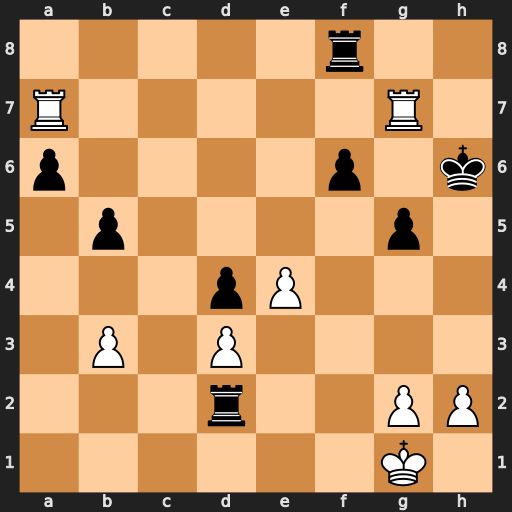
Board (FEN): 5r2/R5R1/p4p1k/1p4p1/3pP3/1P1P4/3r2PP/6K1
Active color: w
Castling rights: -
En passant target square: -
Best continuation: Rh7+ Kg6 Rag7#